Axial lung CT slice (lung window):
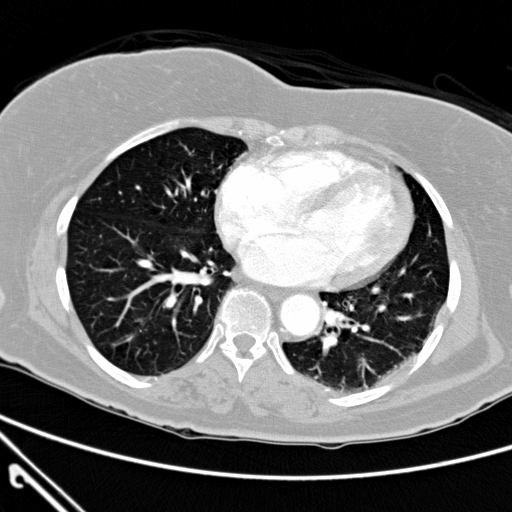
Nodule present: no